Question: i am using strrev() function to reverse a char array and get output.
but it shows strange results.If I enters "madam" and it's reverse it results like this.

kindly explain me about error.
'''
#include<iostream>
#include<string.h>
using namespace std;
main(){
int x,i;
cout<<"Enter the size of array:";
cin>>x;
cout<<"Enter "<< x <<" elements in array:";
char ch1[x] ;
for(i=0; i<x; i++){
cin>>ch1[i];
}
char ch2[x] = {0};
for(i=0; i<x; i++){
ch2[i] = ch1[i];
}
cout<<"Copied array is:";
for(i=0; i<x; i++){
cout<<ch2[i];
}
cout<<endl;
strrev(ch2);
cout<<ch2;
if(ch1[x] == ch2[x]){
cout<<"
Palindrom";
}else{
cout<<"
Not palindrom";
}
}
'''
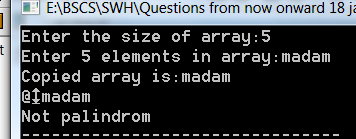
Answer: You need to null terminate your c-style strings, something like:
'''
char ch1[x + 1]; // need space for null
for(i=0; i<x; i++){
cin>>ch1[i];
}
ch1[x] = ''; // null terminate
char ch2[x + 1] = {0}; // need space for null here too
for(i=0; i<x; i++){
ch2[i] = ch1[i];
}
ch2[x] = ''; // null terminate
'''